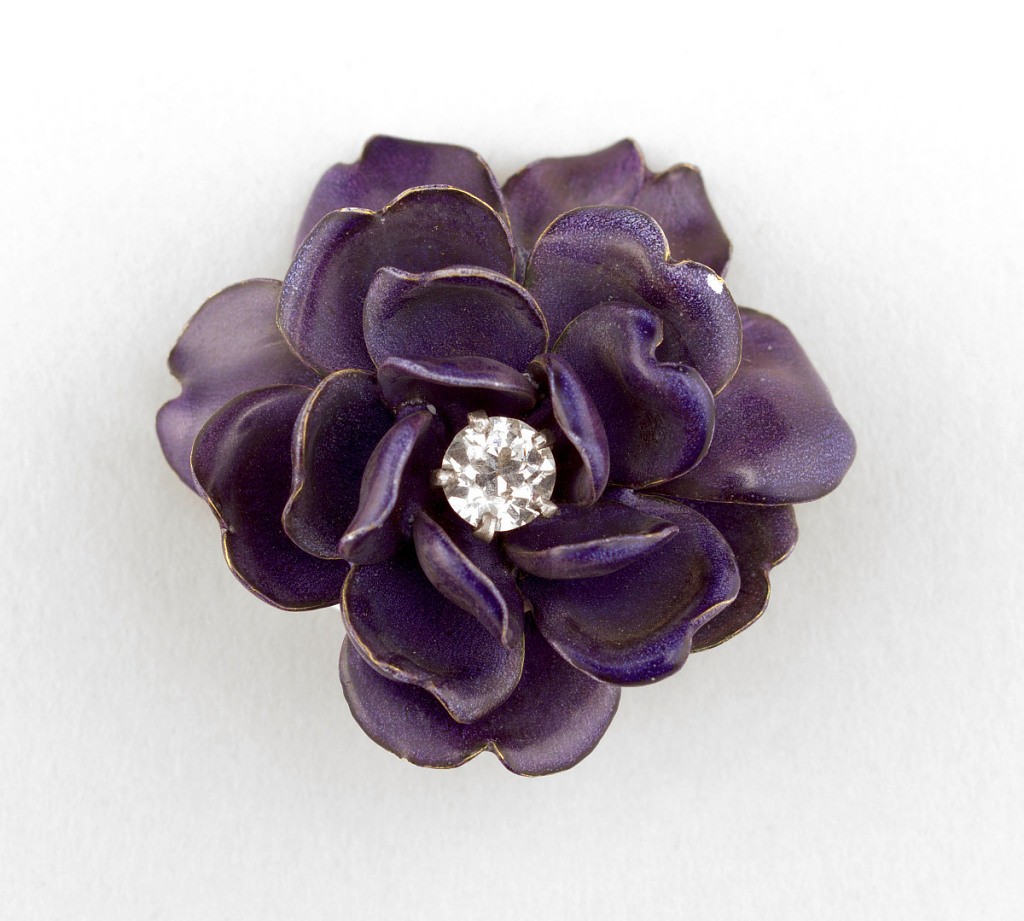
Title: Brooch in the form of a Purple Flower
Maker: Tiffany & Company, American, established 1853
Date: ca. 1900
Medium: Gold, enamel, diamond
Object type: Brooch
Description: Brooch in the form of an open purple flower, the petals unfurled around a small diamond.